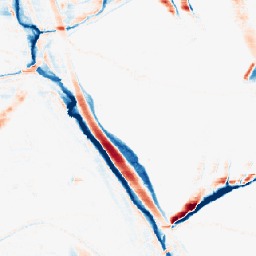
Category: morphological
Decomposition family: morphological_rect
Decomposition parameters: operation: average
width: 20
height: 5
Upsampling method: area
Upsampling parameters: scale: 4
Upsampling scale: 4